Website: walmart
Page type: billing-address
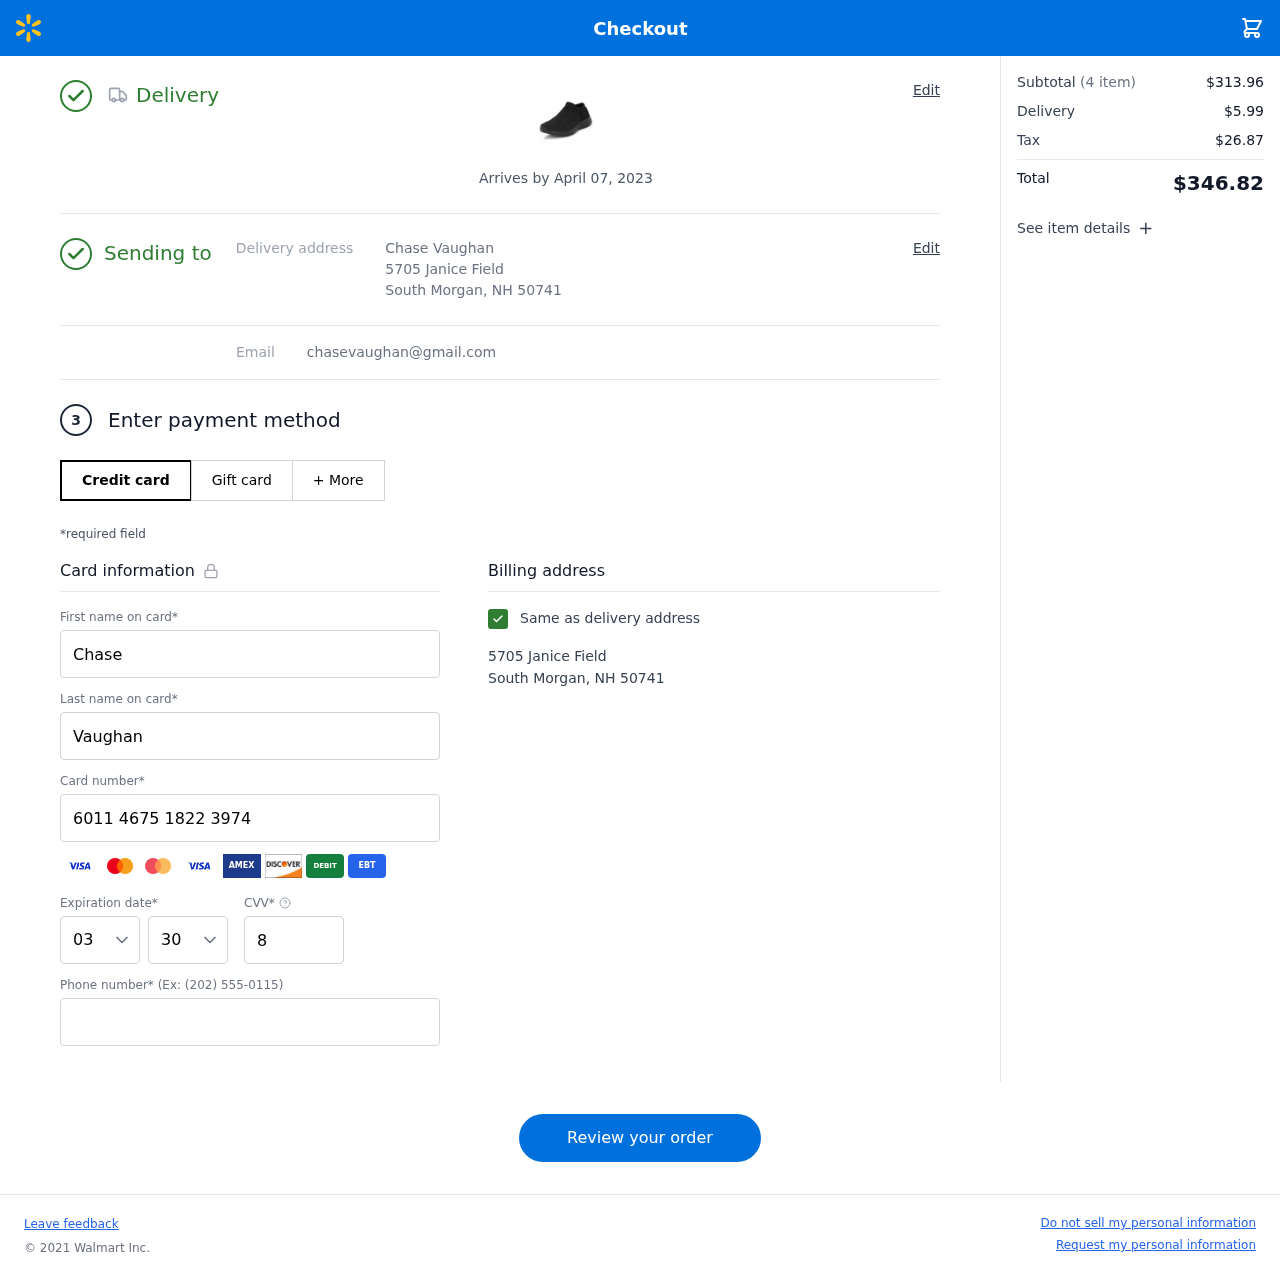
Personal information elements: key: PII_CARD_CVV
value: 827
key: PII_CARD_EXPIRY_MONTH
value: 03
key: PII_CARD_EXPIRY_YEAR
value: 30
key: PII_CARD_NUMBER
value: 6011 4675 1822 3974
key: PII_EMAIL
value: chasevaughan@gmail.com
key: PII_FIRSTNAME
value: Chase
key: PII_FULLNAME
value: Chase Vaughan
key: PII_LASTNAME
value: Vaughan
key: PII_PHONE
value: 2633605432
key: PII_STREET
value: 5705 Janice Field
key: PII_CITY_STATE_ZIP
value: South Morgan, NH 50741
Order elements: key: ORDER_DELIVERY_DATE
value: Arrives by April 07, 2023
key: ORDER_NUM_ITEMS
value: (4 item)
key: ORDER_SUBTOTAL
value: $313.96
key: ORDER_SHIPPING_COST
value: $5.99
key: ORDER_TAX
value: $26.87
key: ORDER_TOTAL
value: $346.82